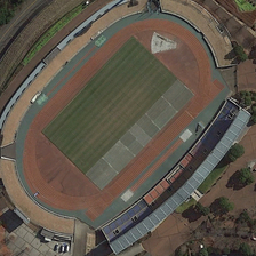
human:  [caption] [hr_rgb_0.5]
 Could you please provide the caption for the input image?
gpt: The stadium is surrounded by vegetation with red and blue stands.

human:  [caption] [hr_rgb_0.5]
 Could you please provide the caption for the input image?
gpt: The stadium has red and blu e bases surrounded by vegetation.

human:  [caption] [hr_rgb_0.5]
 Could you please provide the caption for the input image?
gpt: The stadium has red and blue stands, surrounded by vegetation.

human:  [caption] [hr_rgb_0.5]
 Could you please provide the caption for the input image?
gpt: The stadium is surrounded by red and blue plants.

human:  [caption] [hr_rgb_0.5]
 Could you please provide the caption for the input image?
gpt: The TEM Stadium stands red and blue stalls surrounded by vegetation.